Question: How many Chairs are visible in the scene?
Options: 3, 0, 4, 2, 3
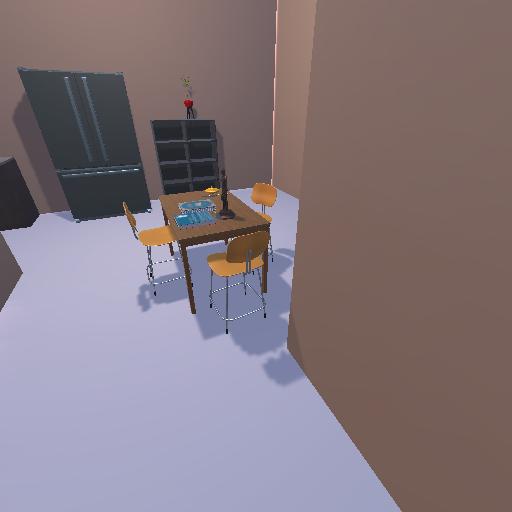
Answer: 3